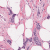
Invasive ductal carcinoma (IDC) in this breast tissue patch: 1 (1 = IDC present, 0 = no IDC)